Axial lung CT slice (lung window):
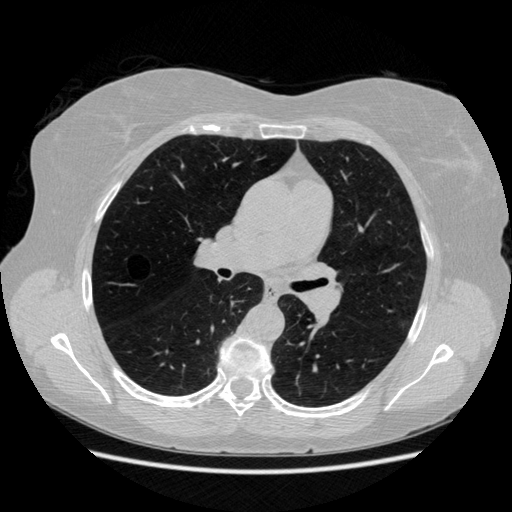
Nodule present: no